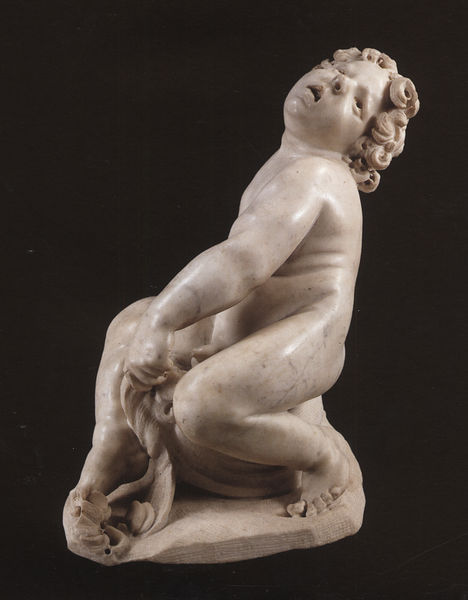
Titel: Putto mit Delphin
Künstler: Giovanni Lorenzo Bernini
Institution: Berlin, Staatliche Museen zu Berlin, Preußischer Kulturbesitz
Schlagwörter: akt, fuß, hand, nackt, weiß, hell, marmor, mund, nase, blick, tuch, arm, augen, barock, gesicht, sockel, stein, figur, haare, sitzend, kind, locken, renaissance, putte, putto, skulptur, statue, italien, baby, nacken, dick, bauch, plastik, zehen, antike, knabe, seil, seite, allegorie, leid, amor, pummelig, mamor, michelangelo, nach oben